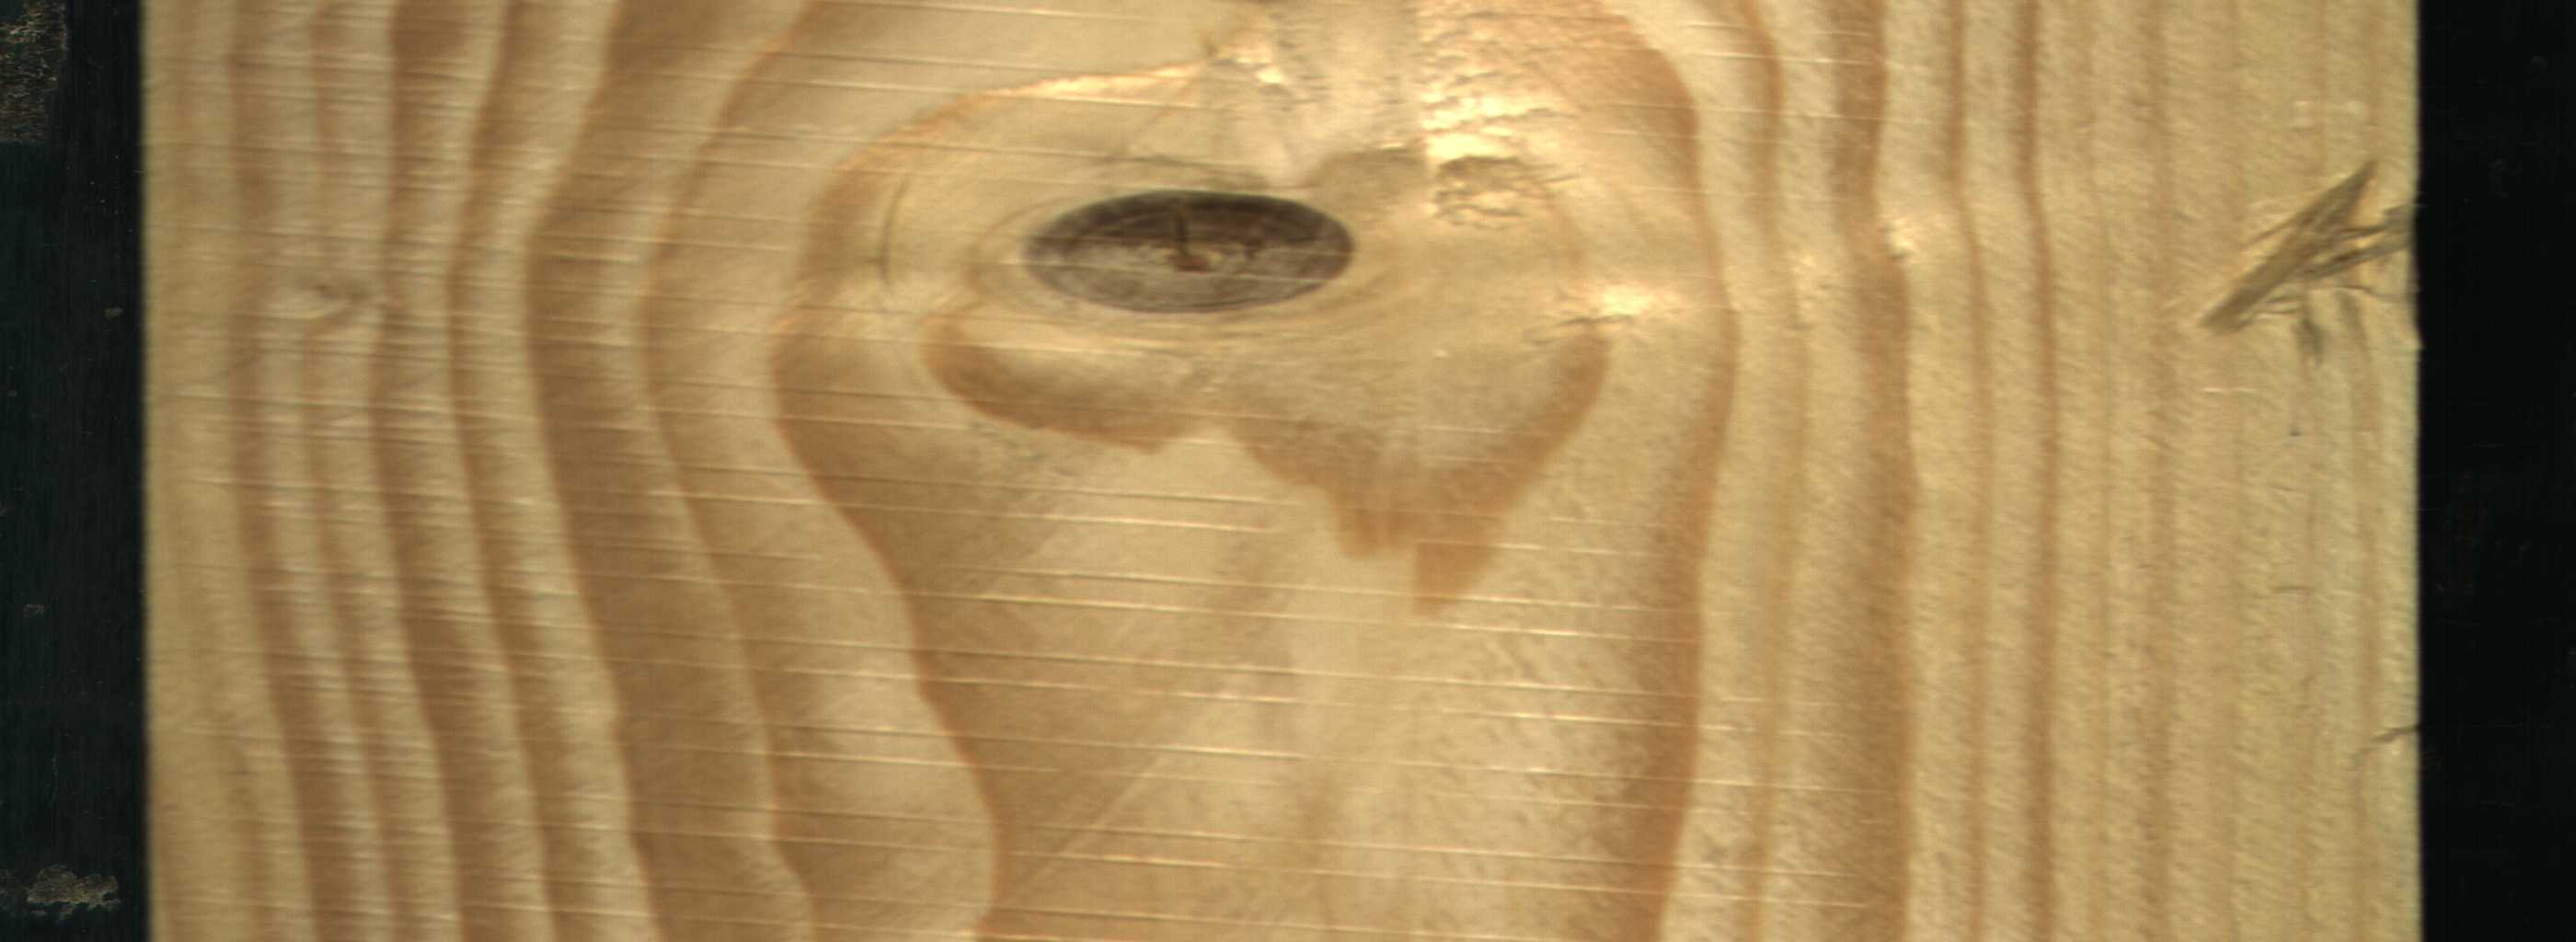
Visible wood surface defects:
Live_Knot